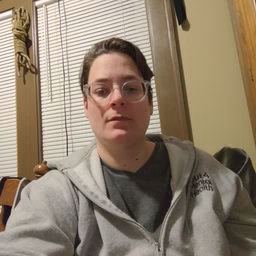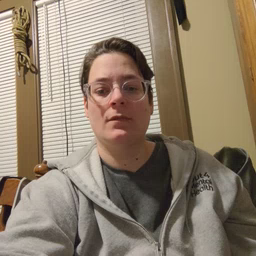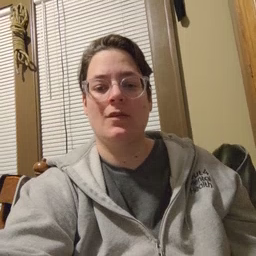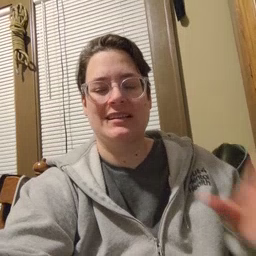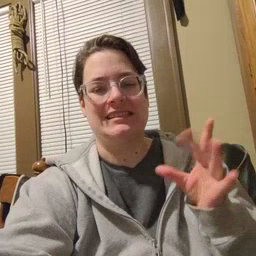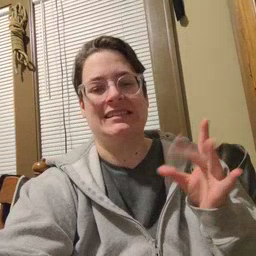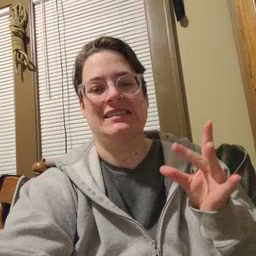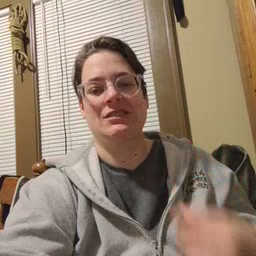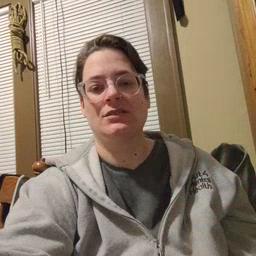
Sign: sticky